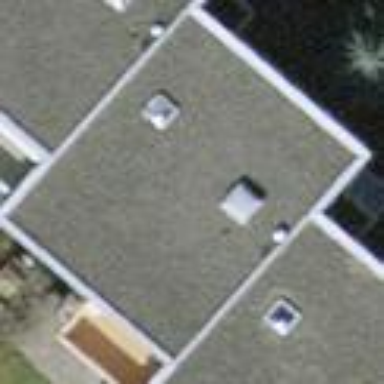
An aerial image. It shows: Terrace building.